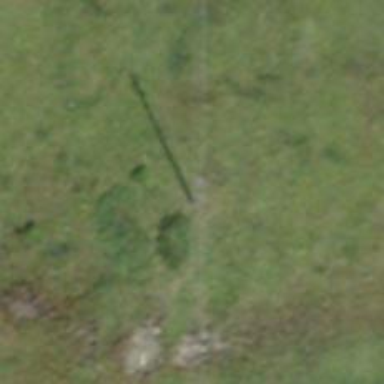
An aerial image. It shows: Power pole.